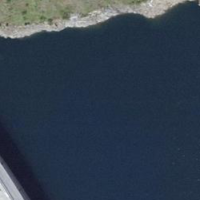
EUNIS habitat code: 14
Species observed at this site:
Lytta vesicatoria
Carduus defloratus
Saxifraga paniculata
Dactylorhiza maculata
Gymnocarpium robertianum
Odezia atrata
Carduus personata
Opisthograptis luteolata
Campanula spicata
Lilium bulbiferum
Parnassius apollo